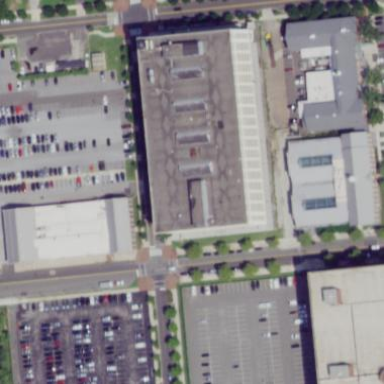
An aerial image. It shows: Building.